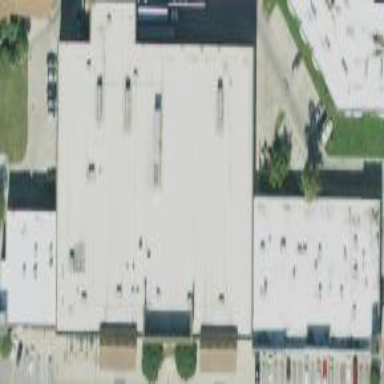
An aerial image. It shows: Mall building.